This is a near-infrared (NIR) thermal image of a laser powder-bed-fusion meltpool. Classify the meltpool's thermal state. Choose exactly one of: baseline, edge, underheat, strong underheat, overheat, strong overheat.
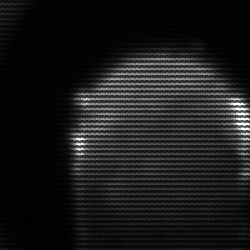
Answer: edge